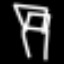
Label: chair